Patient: sex F, age 62
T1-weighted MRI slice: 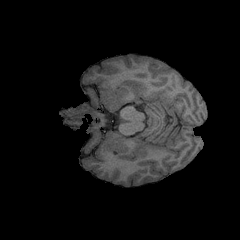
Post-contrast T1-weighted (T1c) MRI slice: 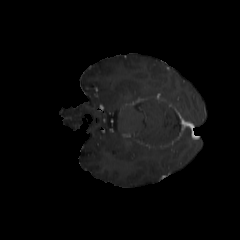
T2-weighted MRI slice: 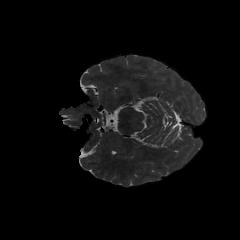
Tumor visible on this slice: no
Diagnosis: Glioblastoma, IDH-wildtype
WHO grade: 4